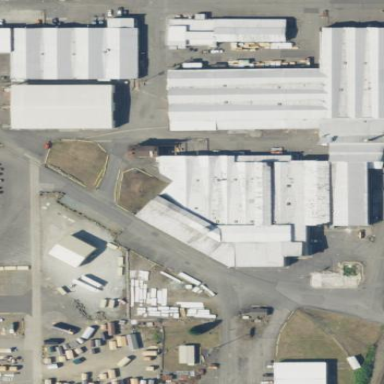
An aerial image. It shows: Industrial area.